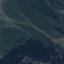
Land use / land cover class: HerbaceousVegetation